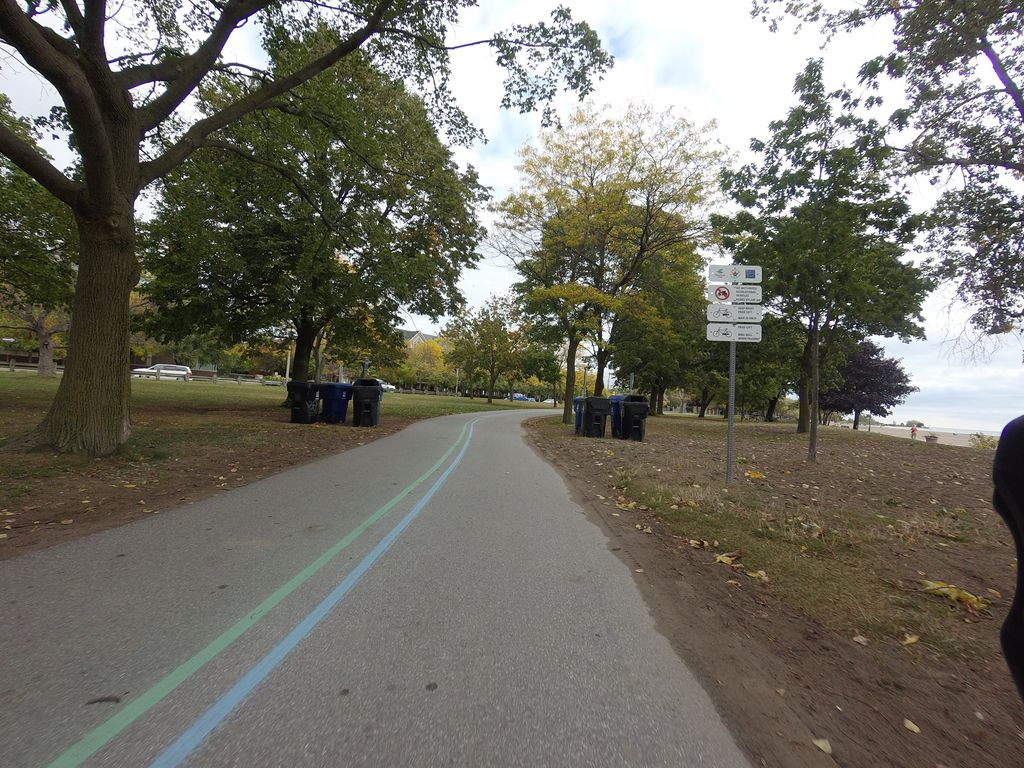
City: toronto